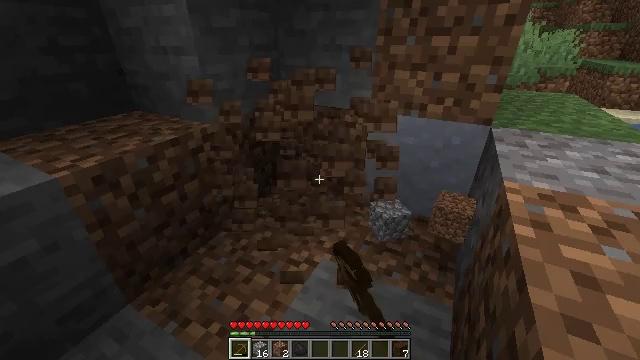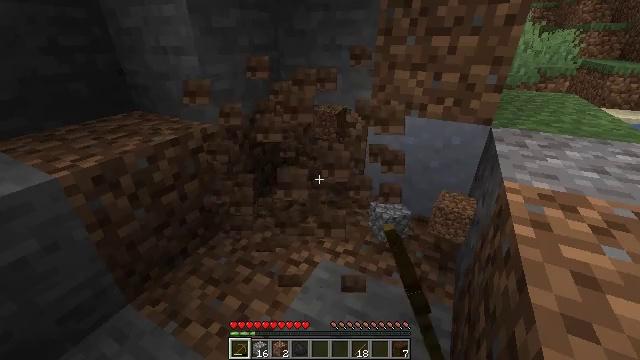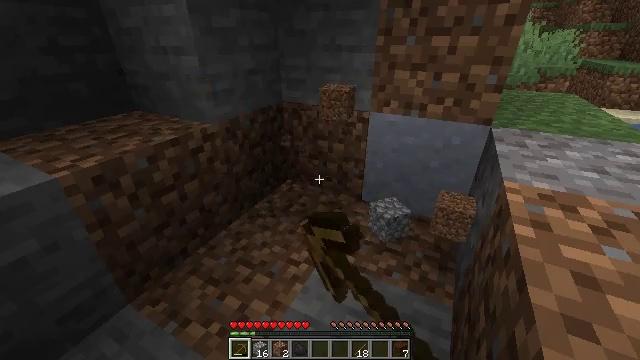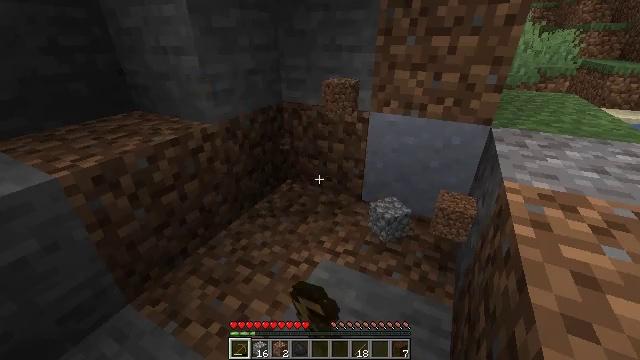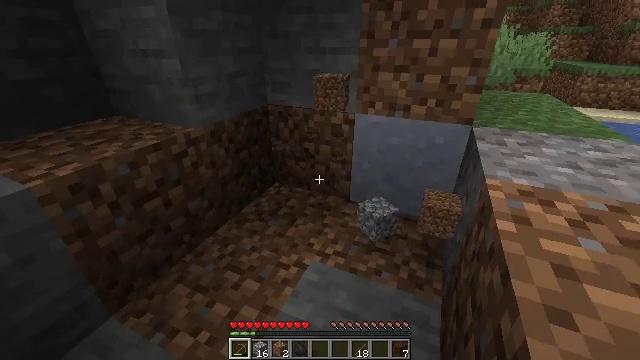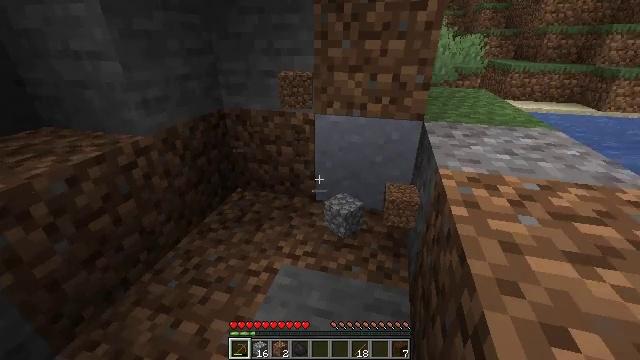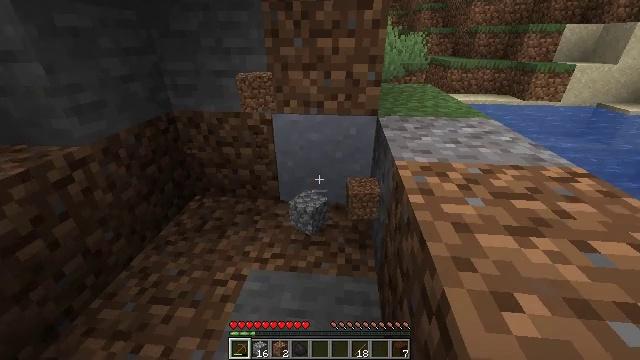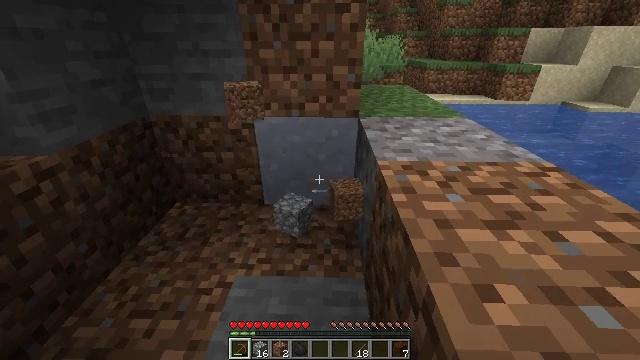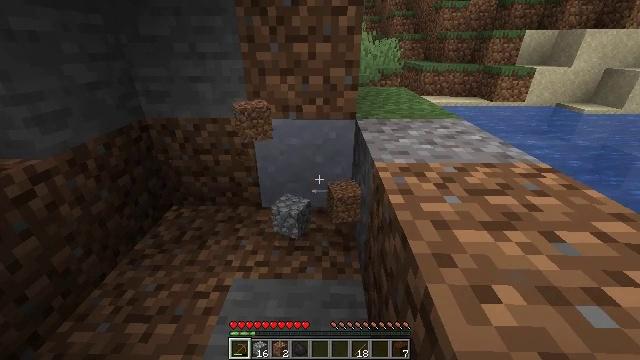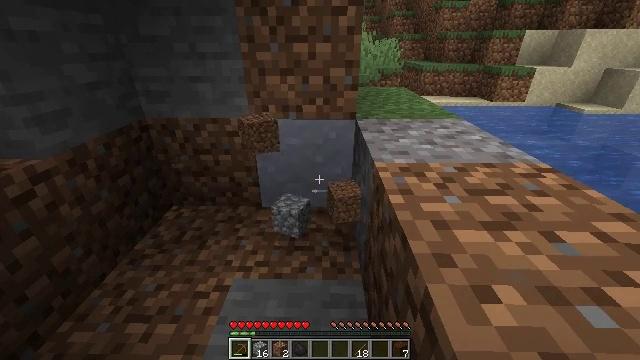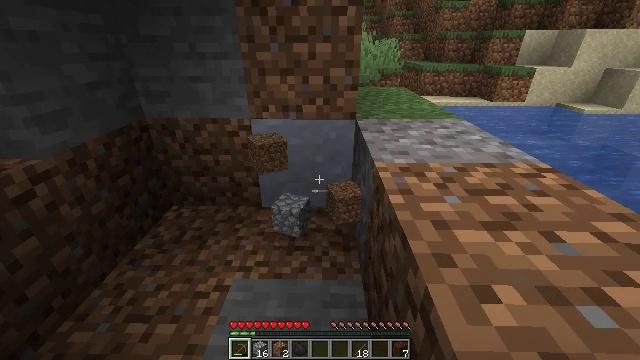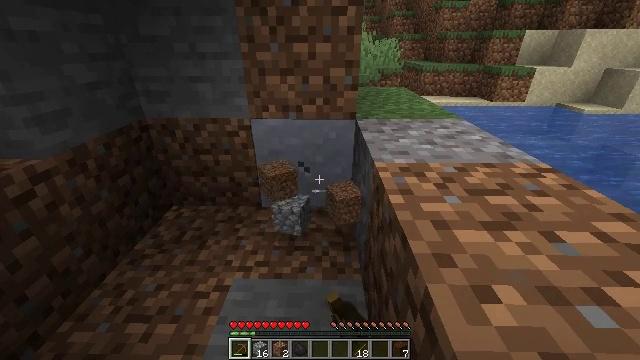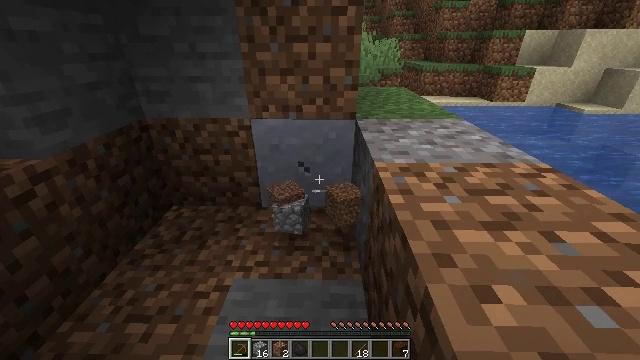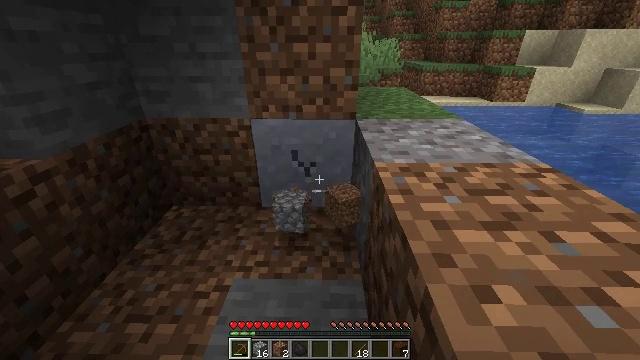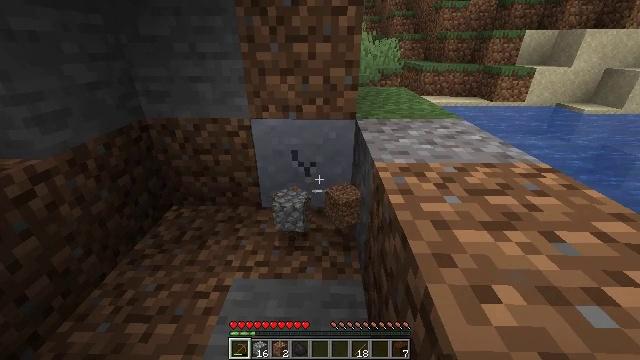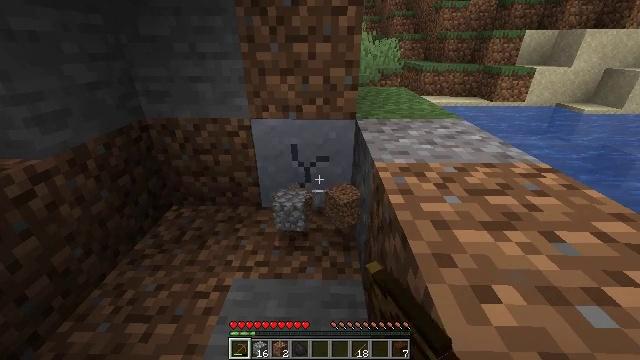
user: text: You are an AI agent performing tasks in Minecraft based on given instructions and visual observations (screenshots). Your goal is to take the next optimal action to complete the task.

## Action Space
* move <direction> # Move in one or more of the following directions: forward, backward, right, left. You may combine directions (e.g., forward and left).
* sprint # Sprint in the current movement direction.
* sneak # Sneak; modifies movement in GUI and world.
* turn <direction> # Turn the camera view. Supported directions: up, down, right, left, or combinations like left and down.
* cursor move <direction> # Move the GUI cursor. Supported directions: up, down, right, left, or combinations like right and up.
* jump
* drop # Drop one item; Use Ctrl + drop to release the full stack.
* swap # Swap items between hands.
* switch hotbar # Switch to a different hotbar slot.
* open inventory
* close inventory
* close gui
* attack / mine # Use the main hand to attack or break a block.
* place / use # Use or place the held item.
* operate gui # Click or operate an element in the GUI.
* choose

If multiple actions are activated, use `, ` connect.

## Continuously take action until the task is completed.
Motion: motion action
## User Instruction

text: Break the clay block to collect it.
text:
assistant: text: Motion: attack / mine
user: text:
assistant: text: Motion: attack / mine
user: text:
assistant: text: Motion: attack / mine
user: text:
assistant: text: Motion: turn right, attack / mine
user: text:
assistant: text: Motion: turn right
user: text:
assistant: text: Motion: turn right
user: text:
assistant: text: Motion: turn right
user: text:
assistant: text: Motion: no_op
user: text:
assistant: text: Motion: no_op
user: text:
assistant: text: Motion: attack / mine
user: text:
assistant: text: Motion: attack / mine
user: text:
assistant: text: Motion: attack / mine
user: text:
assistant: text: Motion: attack / mine
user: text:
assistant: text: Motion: attack / mine
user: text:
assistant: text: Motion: attack / mine
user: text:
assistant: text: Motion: attack / mine
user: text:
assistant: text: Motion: attack / mine
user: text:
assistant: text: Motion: attack / mine
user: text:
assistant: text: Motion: attack / mine
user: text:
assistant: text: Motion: attack / mine
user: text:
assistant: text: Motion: attack / mine
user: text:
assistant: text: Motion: attack / mine
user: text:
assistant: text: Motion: attack / mine
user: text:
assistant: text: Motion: attack / mine
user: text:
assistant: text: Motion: attack / mine
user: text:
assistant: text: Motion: attack / mine
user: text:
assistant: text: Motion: attack / mine
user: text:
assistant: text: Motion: attack / mine
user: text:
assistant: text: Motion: no_op
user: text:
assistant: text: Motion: no_op